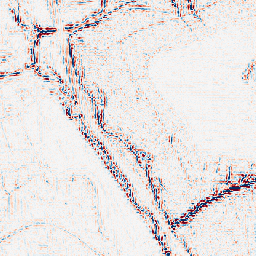
Category: wavelet
Decomposition family: wavelet_dwt
Decomposition parameters: wavelet: db2
level: 2
Upsampling method: bspline
Upsampling parameters: scale: 2
Upsampling scale: 2